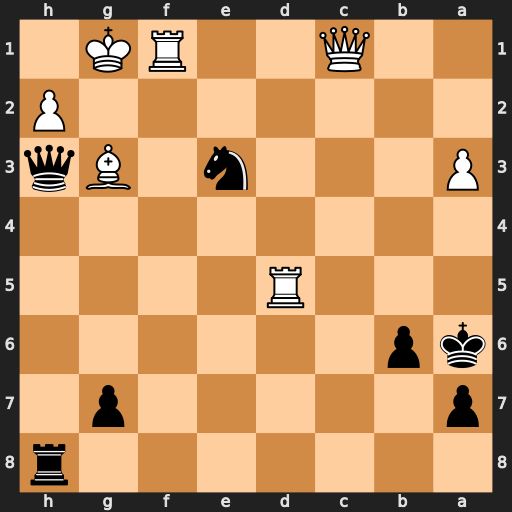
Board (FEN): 7r/p5p1/kp6/3R4/8/P3n1Bq/7P/2Q2RK1
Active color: b
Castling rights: -
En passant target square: -
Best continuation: Qg2#